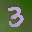
Label: 3